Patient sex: M
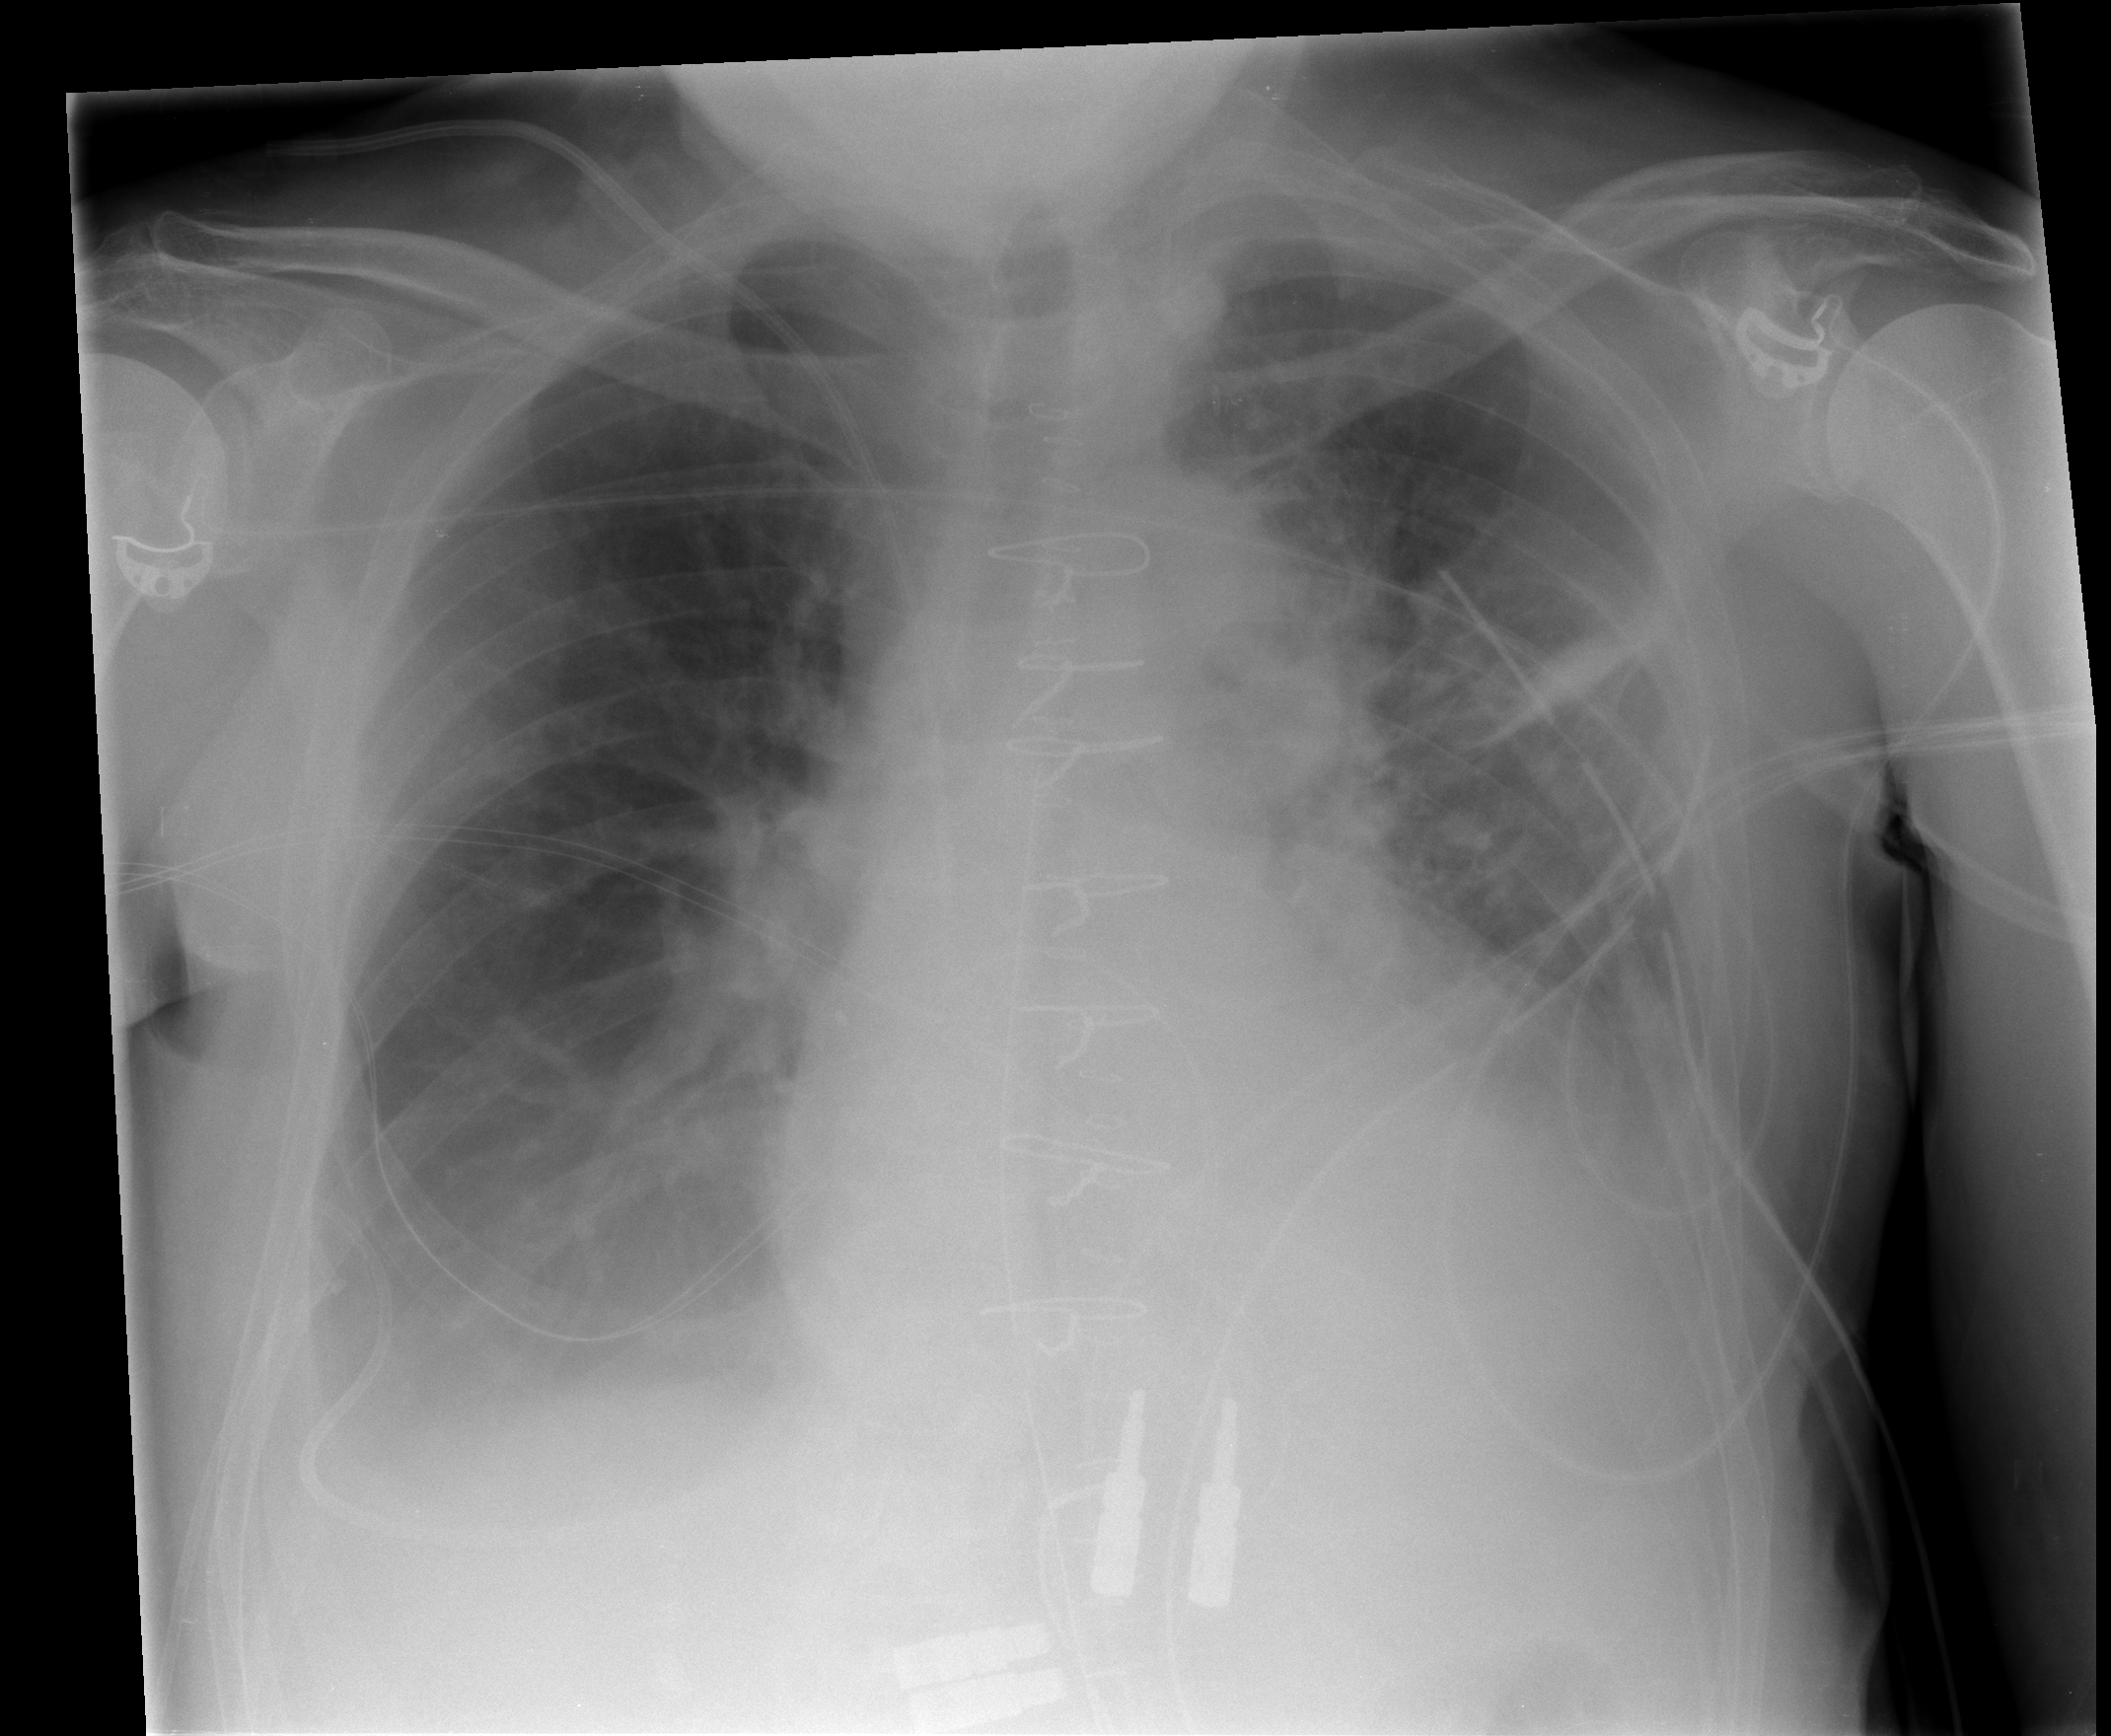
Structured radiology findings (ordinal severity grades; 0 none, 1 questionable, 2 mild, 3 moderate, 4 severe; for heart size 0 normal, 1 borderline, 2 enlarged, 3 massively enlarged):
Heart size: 2
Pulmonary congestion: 0
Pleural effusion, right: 2
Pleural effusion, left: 2
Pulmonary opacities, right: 0
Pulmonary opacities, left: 2
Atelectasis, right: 2
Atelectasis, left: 2